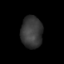
Tissue: skin
Cell type: T cells
Senescence score: 0.2838
Nuclear area (px): 670
Mean DAPI intensity: 56.079